Question: I have the following SQL:
'''
SELECT (
(SELECT SUM(vote_score)
FROM question_votes
JOIN questions
ON vote_question = q_id
JOIN users
ON q_author = users.id
WHERE q_author' = users.id)
+
(SELECT SUM(vote_score)
FROM answer_votes
JOIN answers
ON vote_answer = a_id
JOIN users
ON a_author = users.id
WHERE a_author = users.id)) AS rep
'''
and I want it to be added here (Ion Auth's method):
'''
$this->db->select(
array(
$this->tables['users'].'.*',
$this->tables['groups'].'.name AS '. $this->db->protect_identifiers('group'),
$this->tables['groups'].'.description AS '. $this->db->protect_identifiers('group_description'),
"(SELECT COUNT('a_author') FROM 'answers' WHERE a_author = users.id) + (SELECT COUNT('q_author') FROM 'questions' WHERE q_author = users.id ) AS total_posts",
"SELECT
((SELECT SUM(vote_score)
FROM question_votes
JOIN questions
ON vote_question = q_id
JOIN users
ON q_author = users.id
WHERE q_author' = users.id)
+
(SELECT SUM(vote_score)
FROM answer_votes
JOIN answers
ON vote_answer = a_id
JOIN users
ON a_author = users.id
WHERE a_author = users.id)) AS rep"
)
);
'''
but I get the followin error:

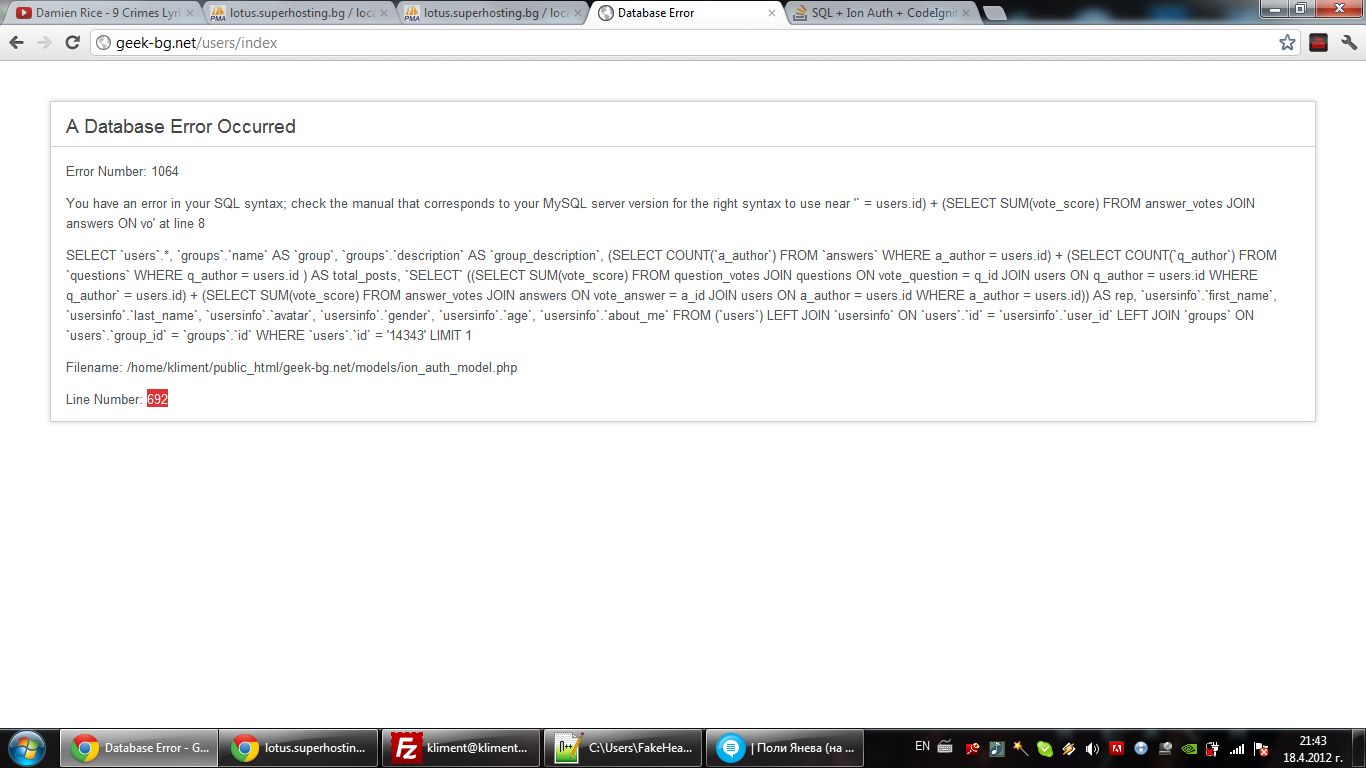
Answer: Did you read the error message?
You have a (') where shouldn't be any.
Change this: WHERE q_author' = users.id for this: 'WHERE q_author = users.id'